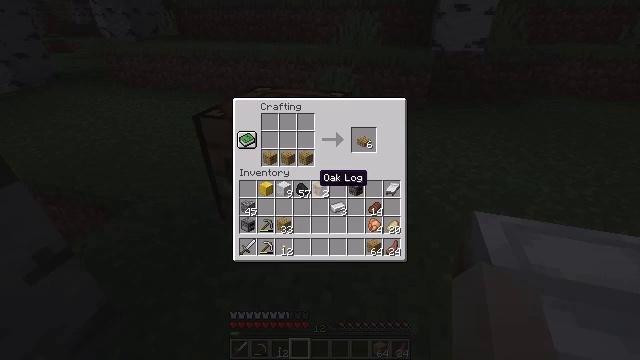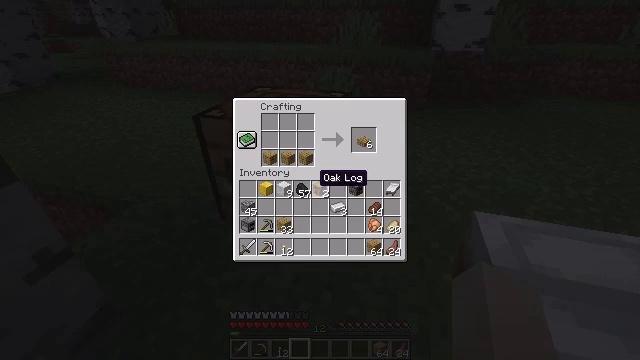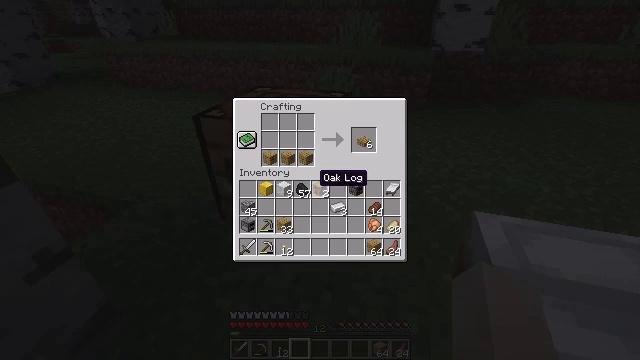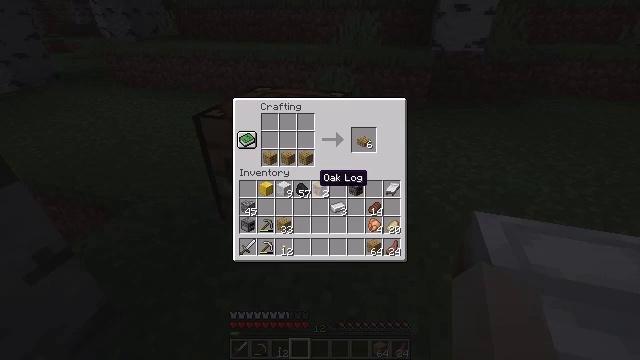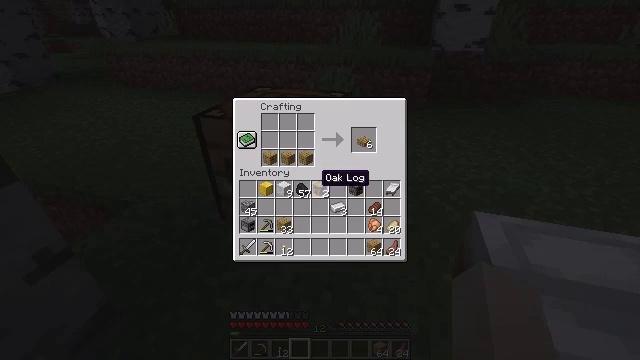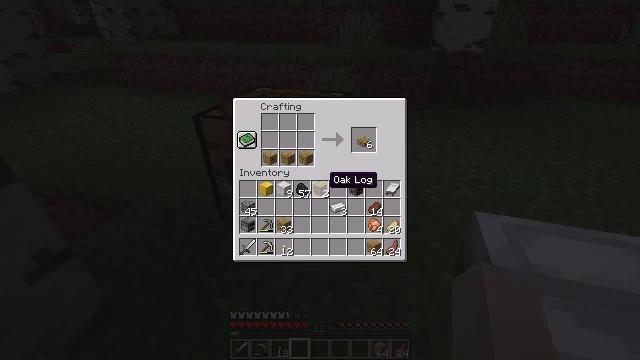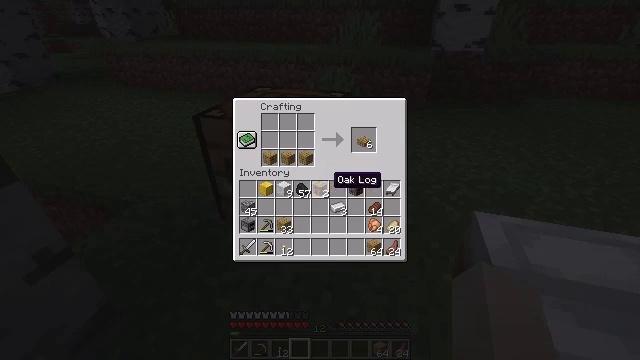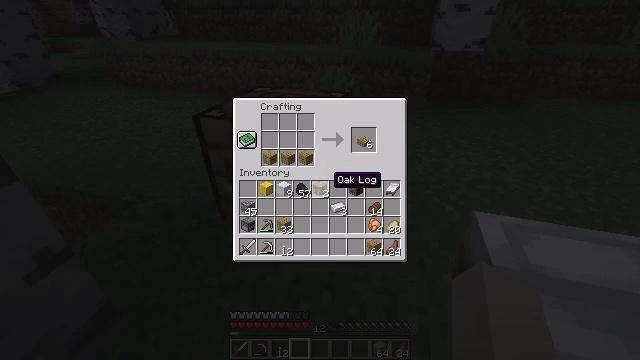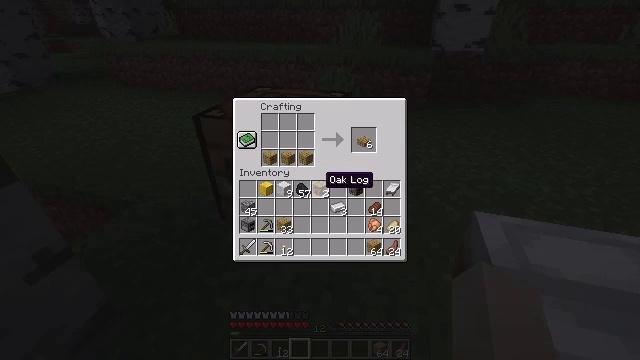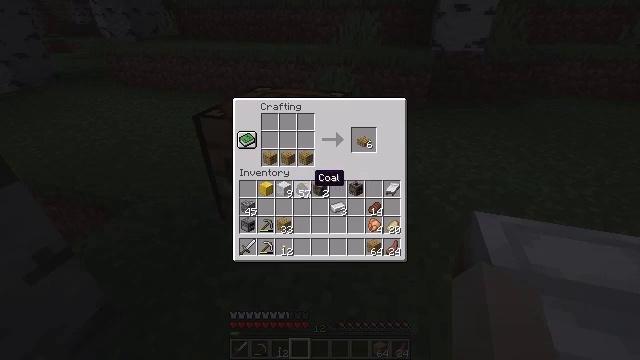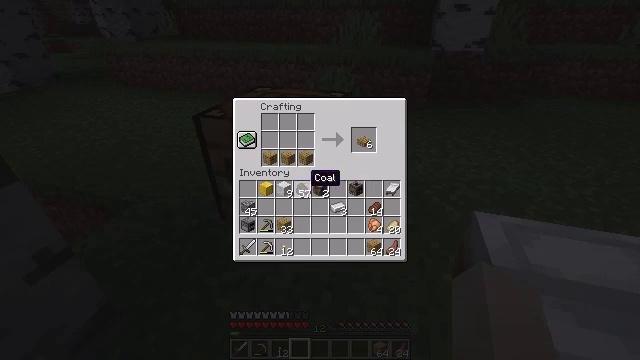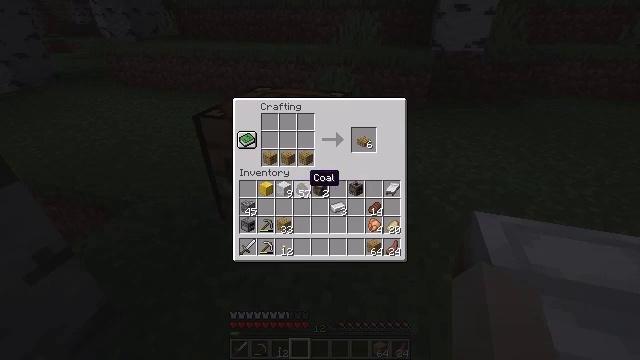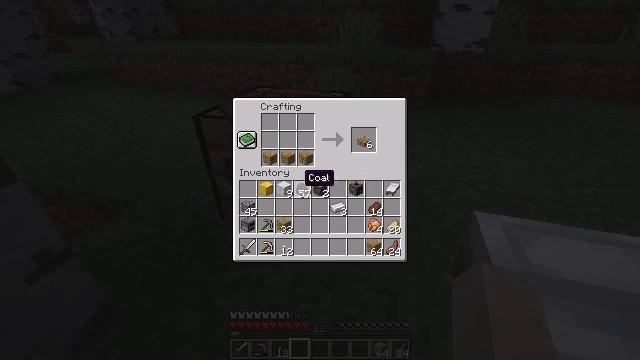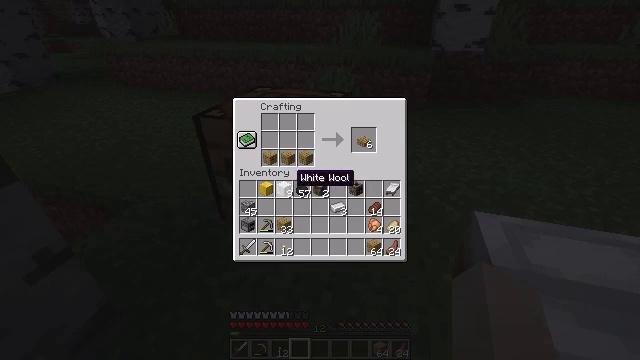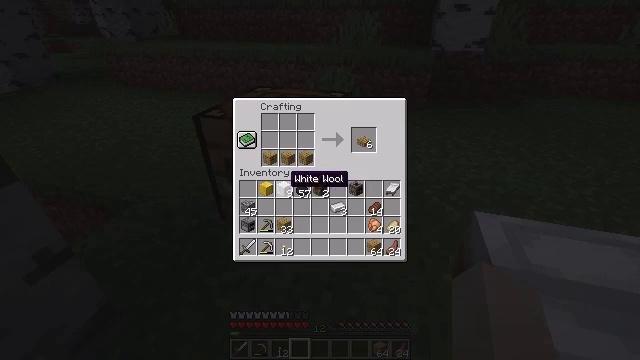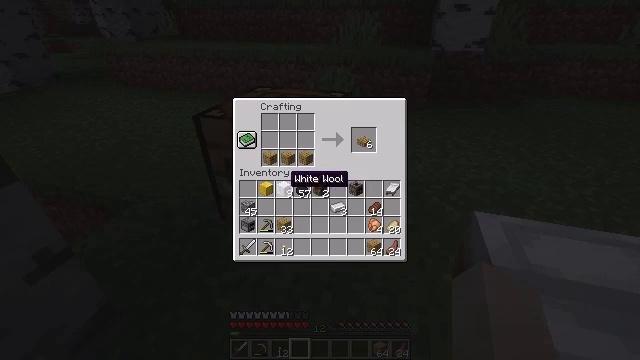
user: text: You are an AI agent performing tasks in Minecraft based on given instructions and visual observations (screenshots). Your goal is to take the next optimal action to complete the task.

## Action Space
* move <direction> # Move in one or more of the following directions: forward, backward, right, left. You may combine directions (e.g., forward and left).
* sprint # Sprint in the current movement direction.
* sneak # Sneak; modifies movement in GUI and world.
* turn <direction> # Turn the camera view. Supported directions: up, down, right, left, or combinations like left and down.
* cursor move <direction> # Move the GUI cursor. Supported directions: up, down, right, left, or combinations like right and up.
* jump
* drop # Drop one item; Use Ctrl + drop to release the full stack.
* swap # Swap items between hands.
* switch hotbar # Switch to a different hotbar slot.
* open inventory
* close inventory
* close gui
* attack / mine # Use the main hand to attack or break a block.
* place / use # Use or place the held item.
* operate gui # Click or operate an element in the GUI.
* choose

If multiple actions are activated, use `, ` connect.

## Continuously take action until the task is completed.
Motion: motion action
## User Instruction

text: Attack the crafting table to break it.
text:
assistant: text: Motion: no_op
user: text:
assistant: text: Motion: no_op
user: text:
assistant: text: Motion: no_op
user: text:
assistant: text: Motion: no_op
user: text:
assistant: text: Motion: cursor move right
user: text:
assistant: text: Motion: no_op
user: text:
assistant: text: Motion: no_op
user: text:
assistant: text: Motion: cursor move left
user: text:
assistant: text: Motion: cursor move left
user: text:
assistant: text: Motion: no_op
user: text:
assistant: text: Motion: no_op
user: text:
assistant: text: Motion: no_op
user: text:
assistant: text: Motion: cursor move left
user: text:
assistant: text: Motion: no_op
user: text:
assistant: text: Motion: no_op
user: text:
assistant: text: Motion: no_op
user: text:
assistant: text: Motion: cursor move down
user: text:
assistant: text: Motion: cursor move down
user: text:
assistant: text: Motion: no_op
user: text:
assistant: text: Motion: no_op
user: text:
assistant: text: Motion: no_op
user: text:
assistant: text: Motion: no_op
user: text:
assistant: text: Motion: no_op
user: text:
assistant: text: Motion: no_op
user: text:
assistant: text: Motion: no_op
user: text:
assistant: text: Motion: no_op
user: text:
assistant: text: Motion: no_op
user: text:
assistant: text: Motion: no_op
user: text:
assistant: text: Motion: no_op
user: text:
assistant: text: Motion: no_op